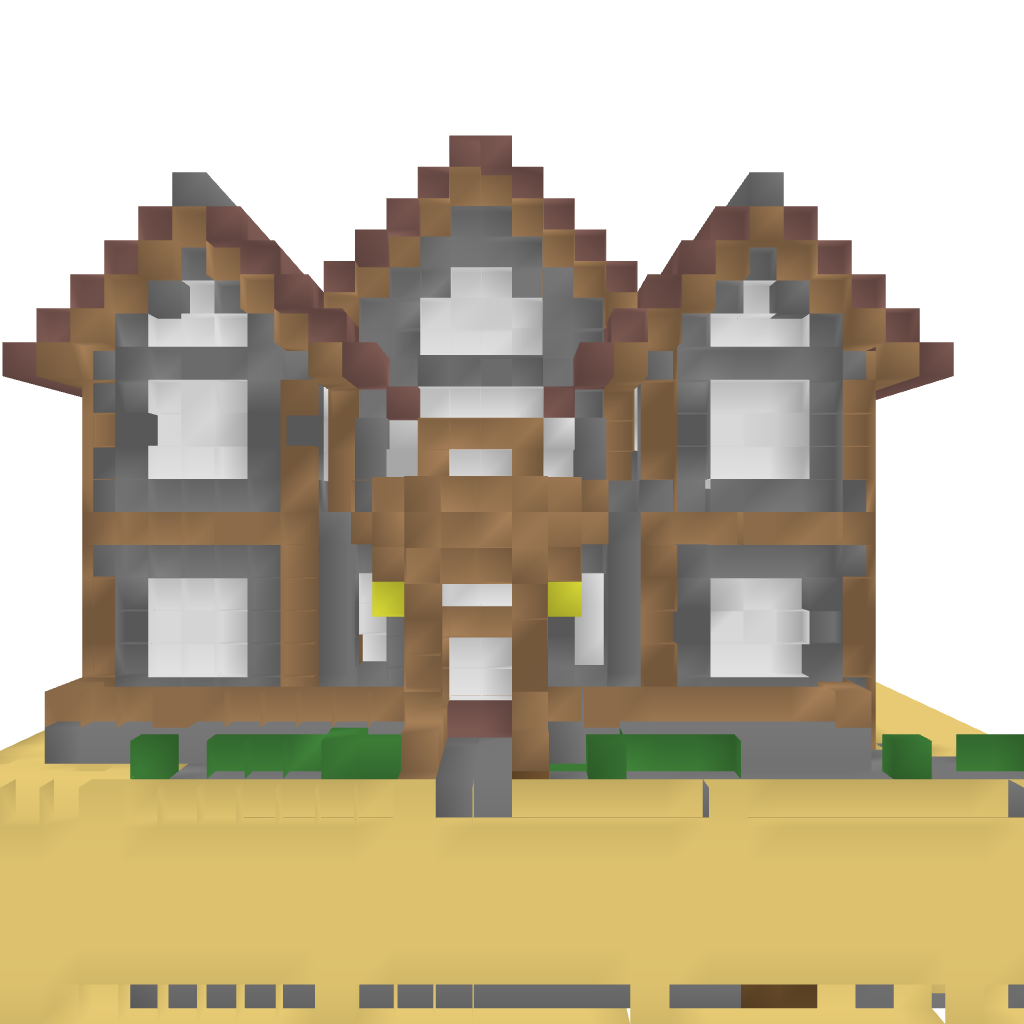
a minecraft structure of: Survival island house good quality